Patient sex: F
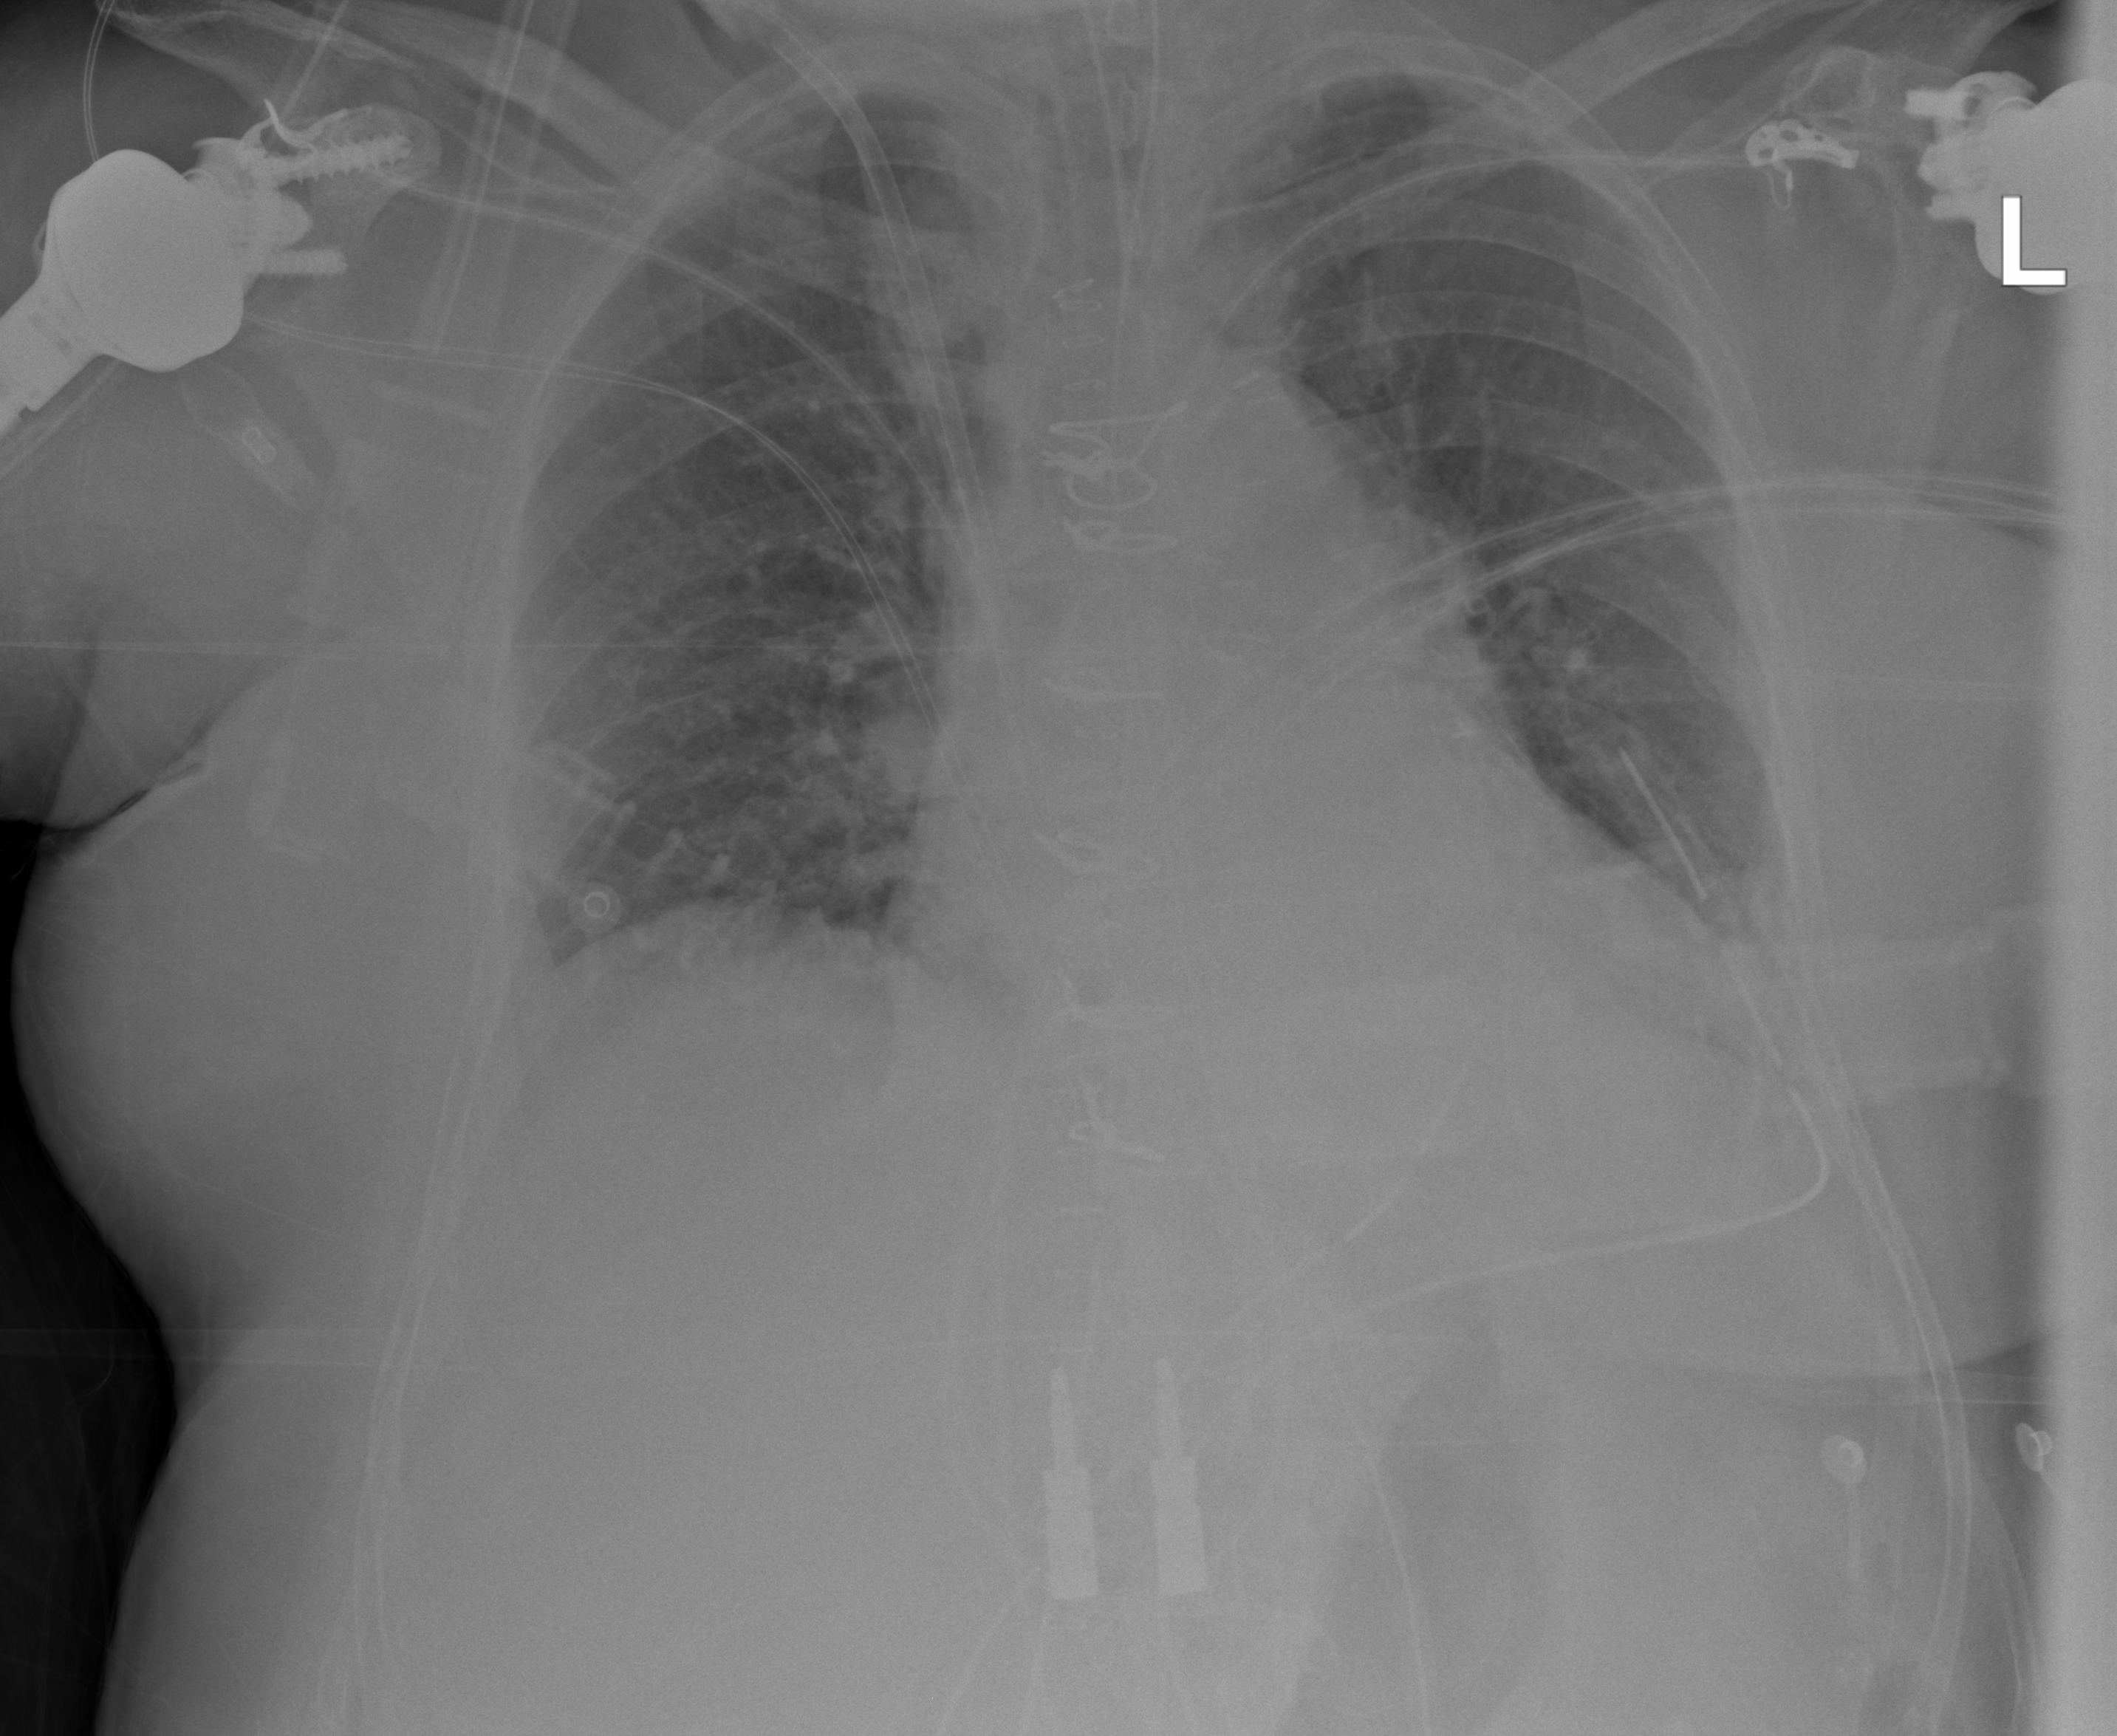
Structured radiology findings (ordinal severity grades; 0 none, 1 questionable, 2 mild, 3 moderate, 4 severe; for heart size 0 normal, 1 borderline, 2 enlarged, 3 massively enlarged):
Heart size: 1
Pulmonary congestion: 0
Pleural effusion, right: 0
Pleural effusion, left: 1
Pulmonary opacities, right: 0
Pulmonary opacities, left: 0
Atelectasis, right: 0
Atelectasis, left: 2